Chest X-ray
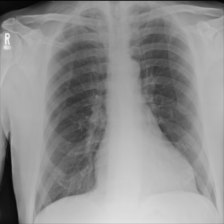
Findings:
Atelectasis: negative
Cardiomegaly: negative
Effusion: negative
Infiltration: negative
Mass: negative
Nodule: negative
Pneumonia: negative
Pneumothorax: negative
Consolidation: negative
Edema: negative
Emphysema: negative
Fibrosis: negative
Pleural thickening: negative
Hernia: negative